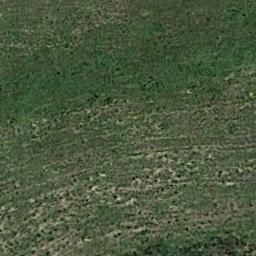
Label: meadow